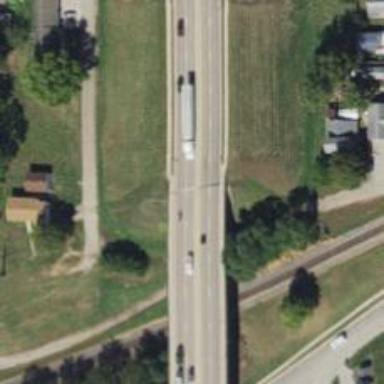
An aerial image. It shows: Primary highway crossing over bridge.